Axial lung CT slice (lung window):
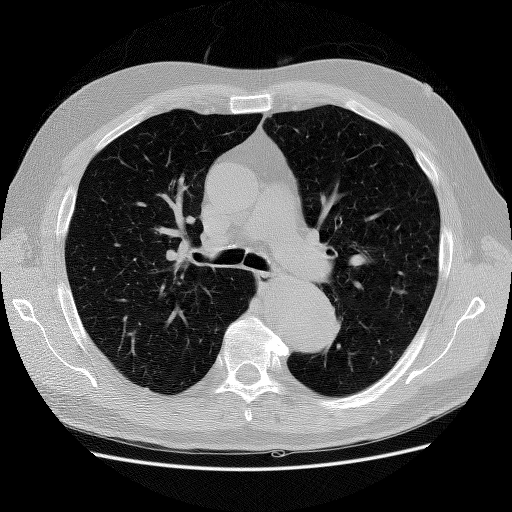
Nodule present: no